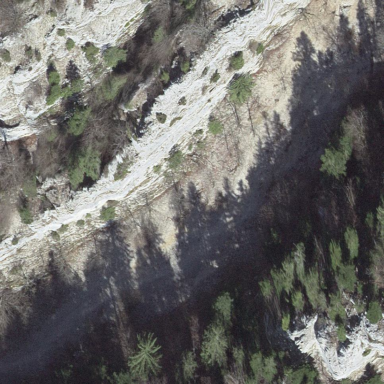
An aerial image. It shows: Natural scree.